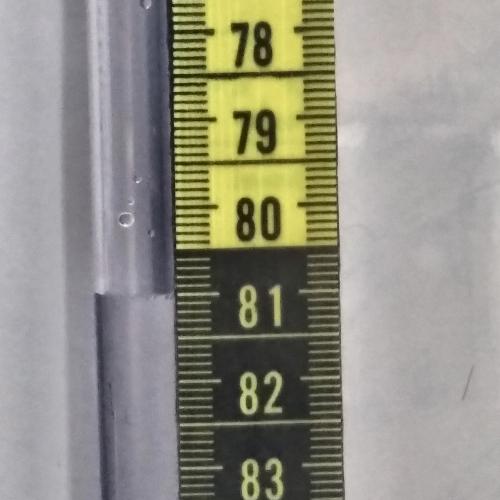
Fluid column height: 81.0 cm